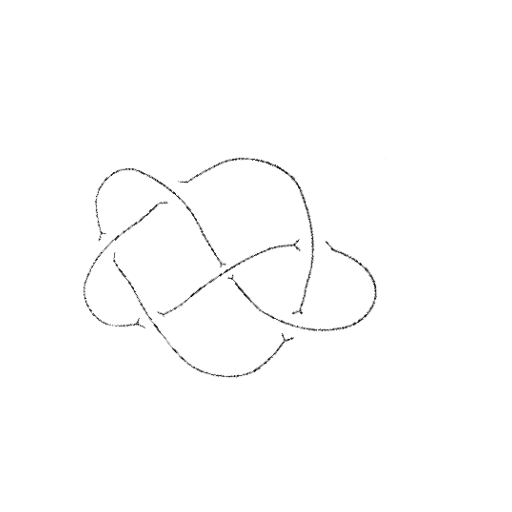
Crossing number: 6